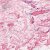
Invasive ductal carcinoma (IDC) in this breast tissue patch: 0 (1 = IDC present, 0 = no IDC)